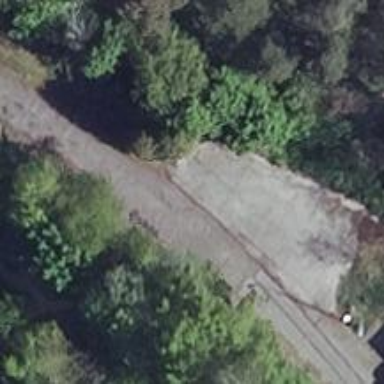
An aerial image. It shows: Abandoned spur railway.